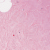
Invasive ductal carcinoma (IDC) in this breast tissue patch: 0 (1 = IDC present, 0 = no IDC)